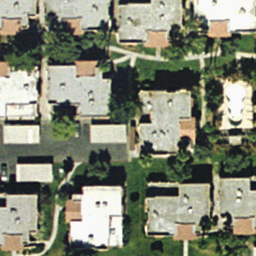
Label: residential